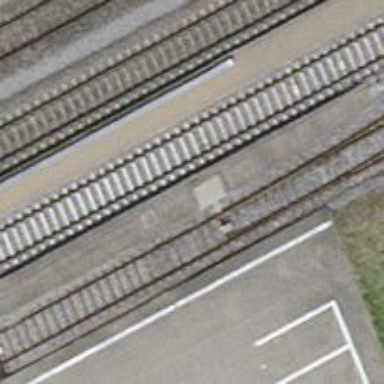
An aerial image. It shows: Railway siding with one electrified track and contact line for powering the train.